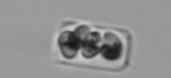
Label: Guinardia_delicatula_TAG_internal_parasite